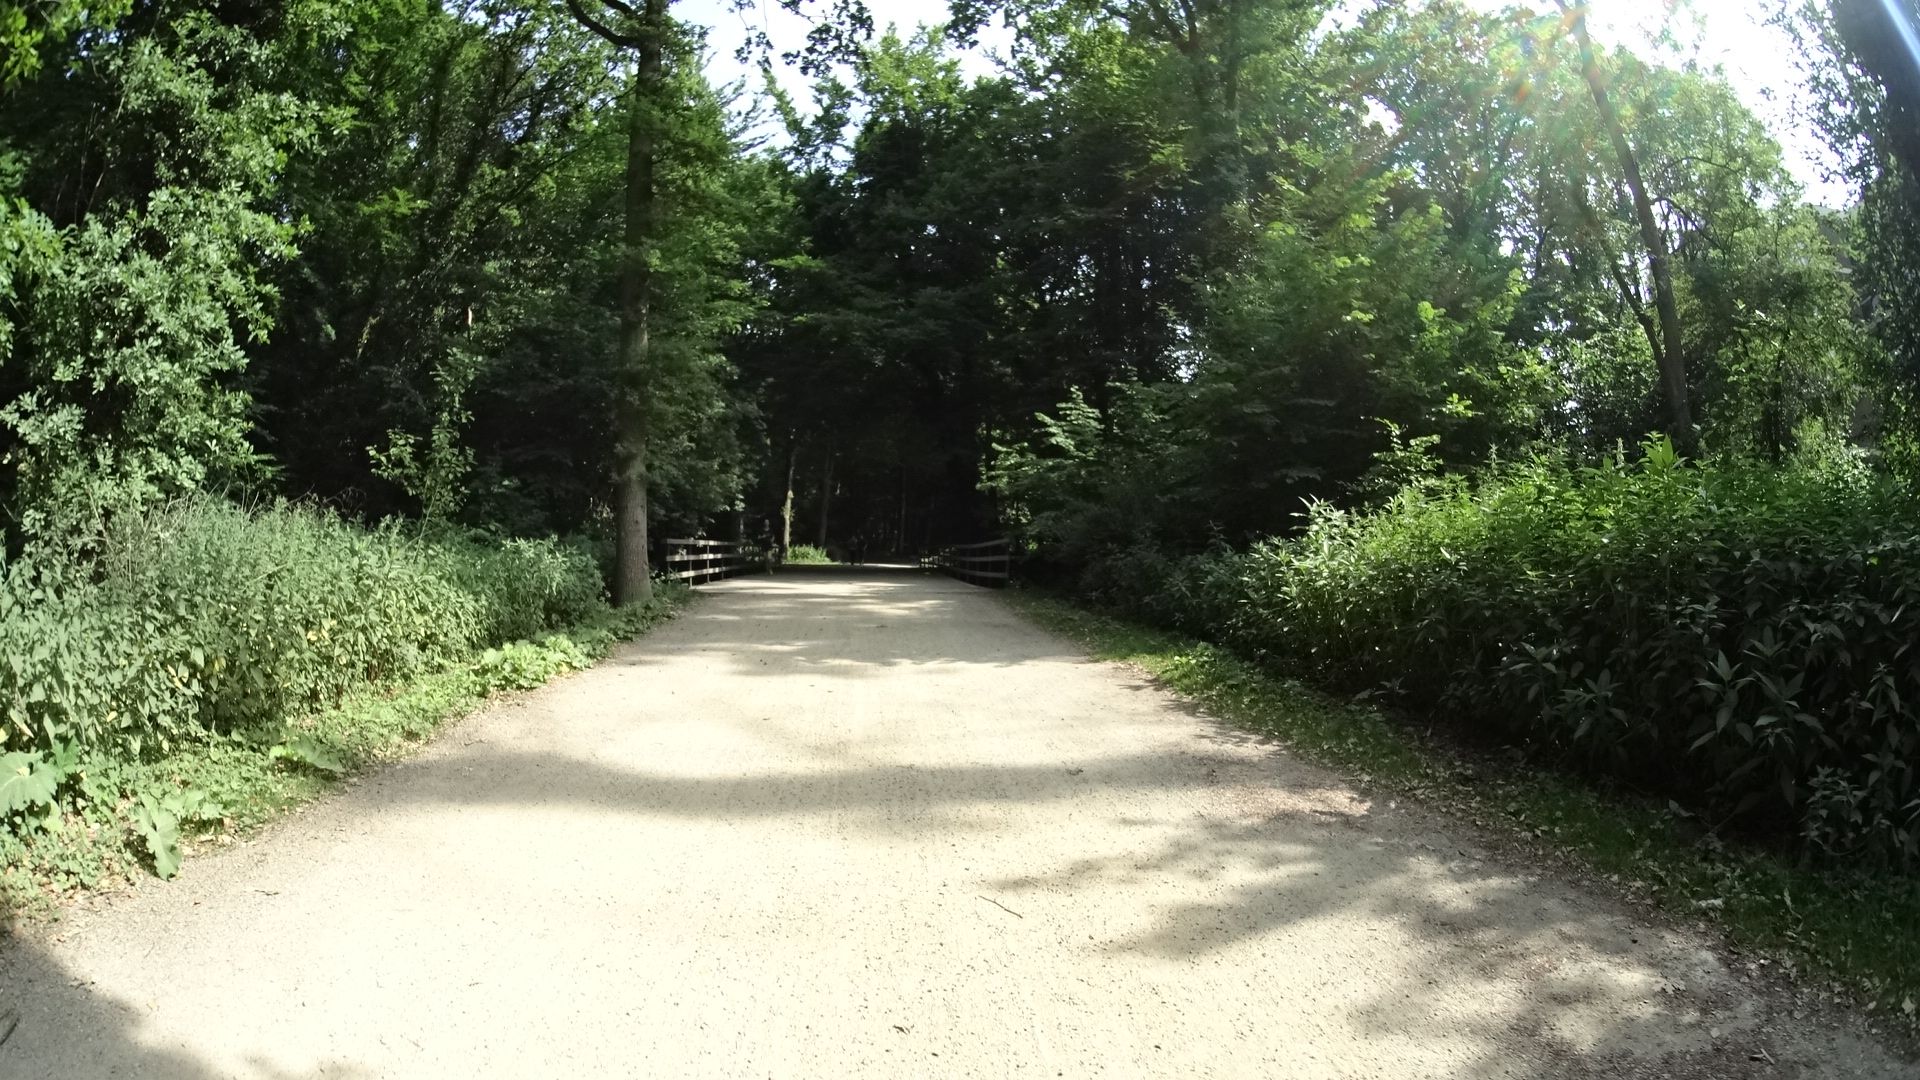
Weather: clear
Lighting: day
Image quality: slightly poor
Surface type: walking surface
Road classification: bridleway
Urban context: urban centre
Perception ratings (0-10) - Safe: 7.87, Lively: 3.04, Beautiful: 9.61, Boring: 5.63, Depressing: 2.41, Wealthy: 6.39